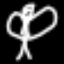
Label: angel